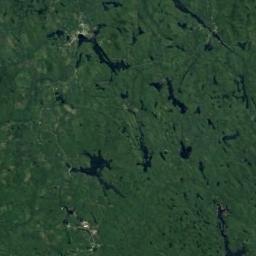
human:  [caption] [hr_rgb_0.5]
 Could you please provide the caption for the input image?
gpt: About two-fifths of this wetland is water .

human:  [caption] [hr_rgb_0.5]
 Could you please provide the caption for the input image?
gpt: The blue lake in a wetland is covered by large swaths of dense vegetation .

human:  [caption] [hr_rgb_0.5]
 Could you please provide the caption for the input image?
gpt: Many waters of different sizes are surrounded by wetlands .

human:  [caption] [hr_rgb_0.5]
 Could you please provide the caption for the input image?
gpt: The wetland consists of green plants and water .

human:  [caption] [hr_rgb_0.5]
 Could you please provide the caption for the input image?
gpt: There are many green plants and some water areas on the wetland .